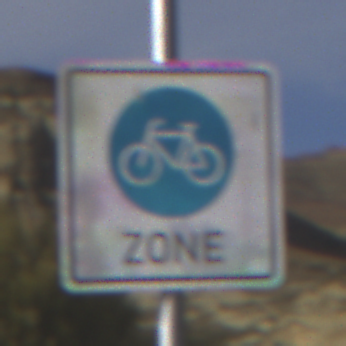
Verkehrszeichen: BeginnFahrradzone
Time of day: MorningAfternoon
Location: Outdoor (Nature)
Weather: PartlyCloudy
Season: NotSpecified
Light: Natural